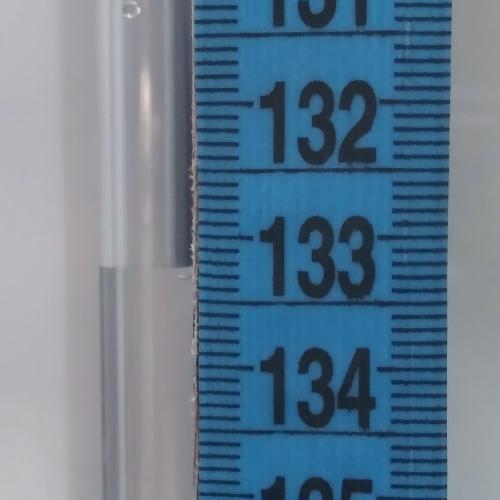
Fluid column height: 133.3 cm